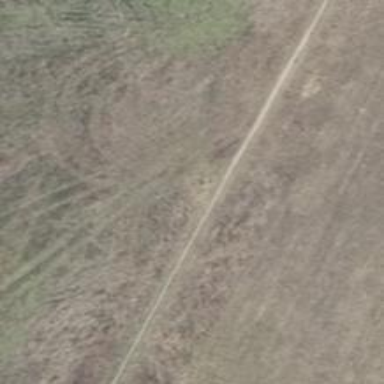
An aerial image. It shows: Ground path.